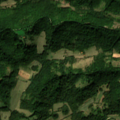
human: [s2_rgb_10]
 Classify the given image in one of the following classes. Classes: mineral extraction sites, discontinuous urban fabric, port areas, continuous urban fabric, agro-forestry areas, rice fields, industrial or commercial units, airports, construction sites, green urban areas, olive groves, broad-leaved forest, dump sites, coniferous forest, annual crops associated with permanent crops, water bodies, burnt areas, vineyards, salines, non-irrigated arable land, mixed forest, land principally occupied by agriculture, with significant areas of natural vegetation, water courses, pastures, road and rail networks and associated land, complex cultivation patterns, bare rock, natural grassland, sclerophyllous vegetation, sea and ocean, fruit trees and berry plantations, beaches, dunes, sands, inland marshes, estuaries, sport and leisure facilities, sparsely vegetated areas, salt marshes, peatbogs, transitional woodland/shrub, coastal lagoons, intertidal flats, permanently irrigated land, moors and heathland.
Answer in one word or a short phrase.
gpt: complex cultivation patterns, land principally occupied by agriculture, with significant areas of natural vegetation, broad-leaved forest